Question: I am trying to implement a table with rows that are partially filled with color. Essentially, I want the functionality to fill my 'UITableViewCell''s background color up to a certain percentage.
Below is an image of the type of 'UITableViewCells' that I want to create. In the image you can see that the first row is fully filled, the second is row is at around 75%, the third row is at around 20%, and so on...

I have made some modifications in this method to no success:
'''
- (UITableViewCell *)tableView:(UITableView *)tableView cellForRowAtIndexPath:(NSIndexPath *)indexPath
'''
What have I tried? I attempted adding a subview to each cell's content view. The subview would be one background color while the actual cell would be a clear color. Here is a code snippet from my attempt to create cells that are 75% filled:
'''
cell.backgroundColor = [UIColor clearColor];
int fillWidth = (75/100) * cell.frame.size.width;
CGRect rect = CGRectMake(0, 0, fillWidth, cell.frame.size.height);
UIView * view = [[UIView alloc] initWithFrame:rect];
view.backgroundColor = [UIColor purpleColor];
[cell.contentView addSubview:view];
//...
return cell;
'''
Unfortunately, this did not seem to make any changes in the way the cells were being rendered.
How can I achieve the partially colored effect (shown in the image above) for each table row?
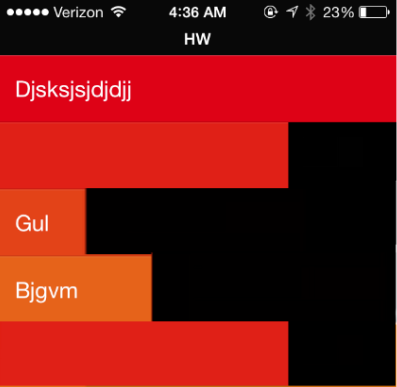
Answer: I think your are dividing 2 integers and expecting a double, basically the answer to that is 0. try using 75.0/100.0
Another thing I forgot to mention, the type of variable the cgrect expects is a CGFloat, you are using an int, so you have to fix that too
'''
CGFloat fillWidth = (75.0/100.0) * cell.frame.size.width;
'''